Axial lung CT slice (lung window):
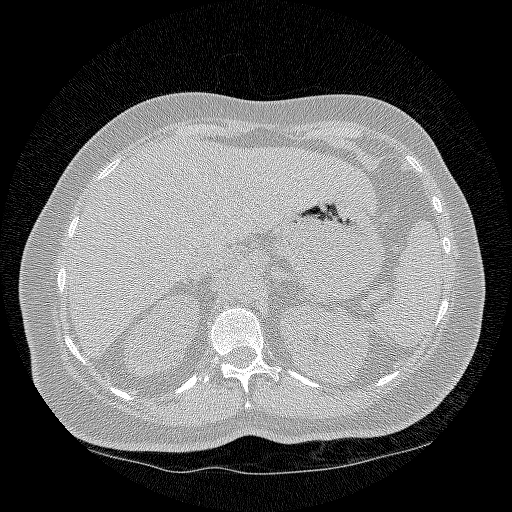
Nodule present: no